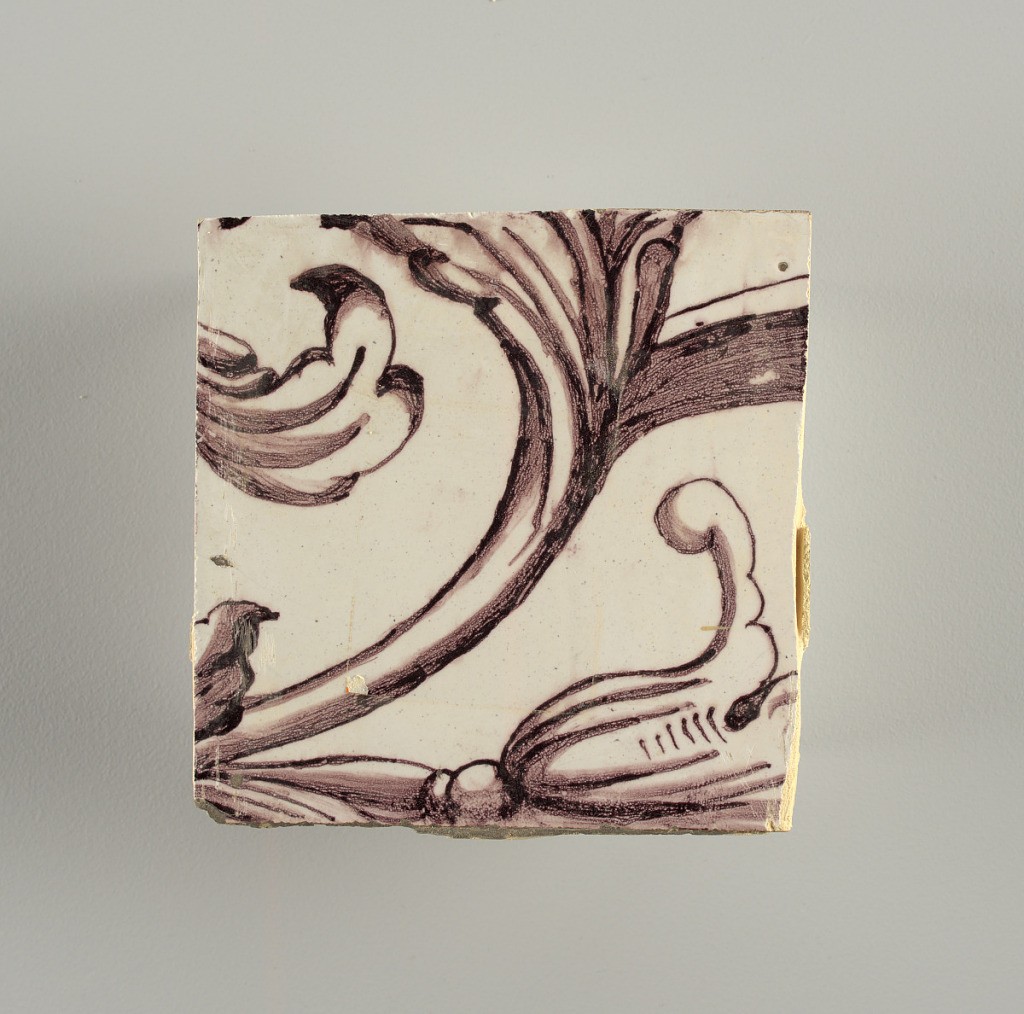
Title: Wall facing
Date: ca. 1725
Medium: Tin-glazed earthenware, underglaze
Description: Horizontal rectangle.  Thirty-seven tiles wide and twenty-one high with opening for door or window nineteen and one-half tiles high and twelve wide.  To left and right of opening, centered canopy above. Left, woman representing Hope, right, a sculputure urn.  Centered above opening, a mascaron.  Arabesque design of foliage.